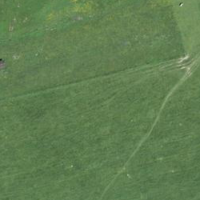
EUNIS habitat code: 24
Species observed at this site:
Geum rivale